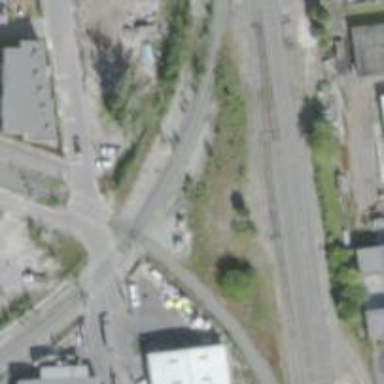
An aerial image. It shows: Railway signal.